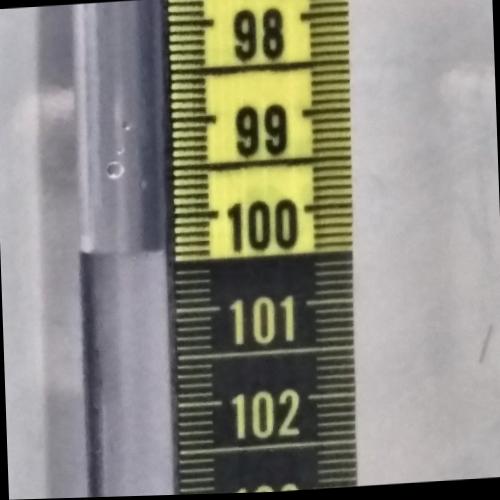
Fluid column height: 100.4 cm